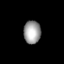
Tissue: lung
Cell type: Smooth muscle cells
Senescence score: 0.5557
Nuclear area (px): 386
Mean DAPI intensity: 157.391